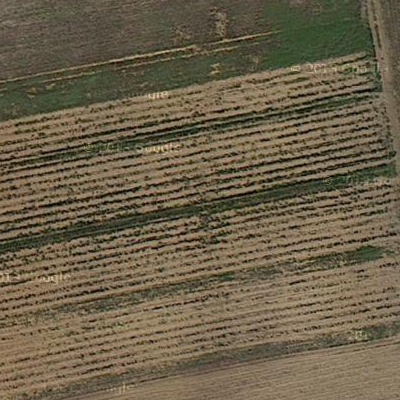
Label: Field